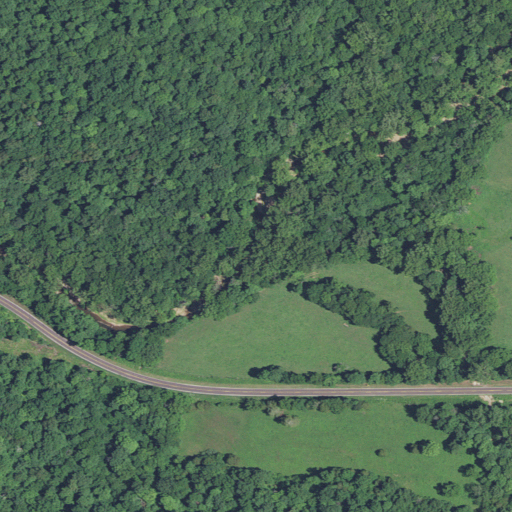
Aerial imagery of valley in Missouri named Big Branch Hollow containing deciduous forest, pasture, open development, woody wetlands, low intensity development, and mixed forest